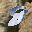
Label: 8